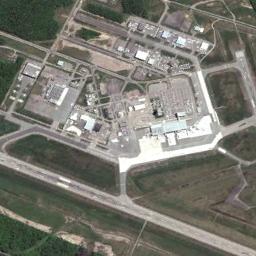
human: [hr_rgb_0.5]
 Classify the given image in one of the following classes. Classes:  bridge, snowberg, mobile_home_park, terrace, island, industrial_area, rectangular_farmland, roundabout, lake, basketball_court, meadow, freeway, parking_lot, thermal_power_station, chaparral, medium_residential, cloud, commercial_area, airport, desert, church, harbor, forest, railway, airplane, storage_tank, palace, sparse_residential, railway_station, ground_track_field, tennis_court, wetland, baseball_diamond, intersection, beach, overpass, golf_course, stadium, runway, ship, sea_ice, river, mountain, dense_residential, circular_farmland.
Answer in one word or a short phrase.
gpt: airport